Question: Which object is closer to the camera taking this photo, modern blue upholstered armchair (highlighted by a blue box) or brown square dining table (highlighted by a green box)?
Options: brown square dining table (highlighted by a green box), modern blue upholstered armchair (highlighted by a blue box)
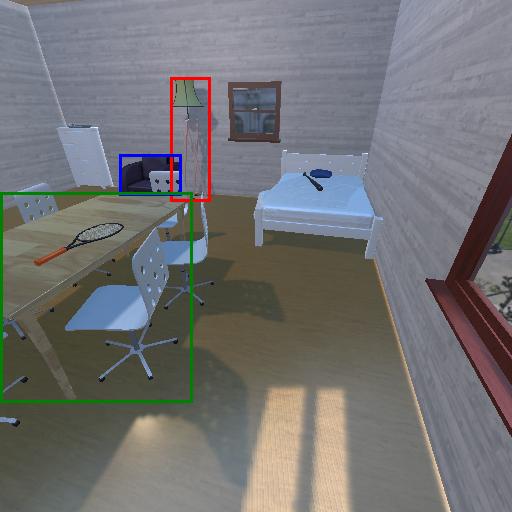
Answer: brown square dining table (highlighted by a green box)